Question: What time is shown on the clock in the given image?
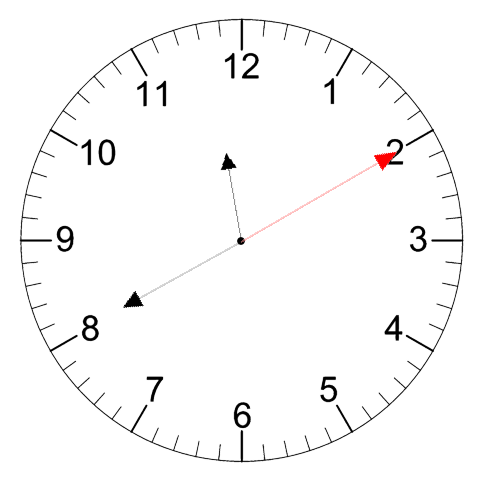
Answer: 11:40:10